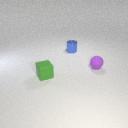
small blue metal cylinder to the right of small green rubber cube